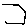
Label: hexagon